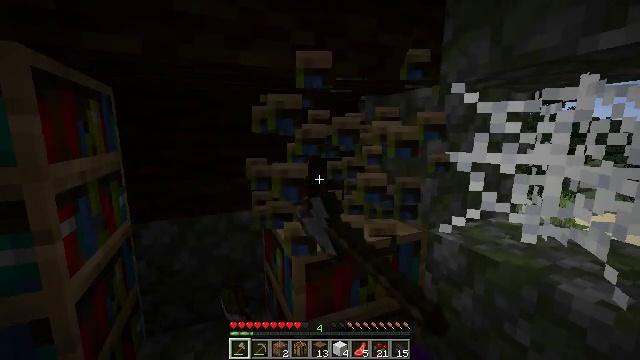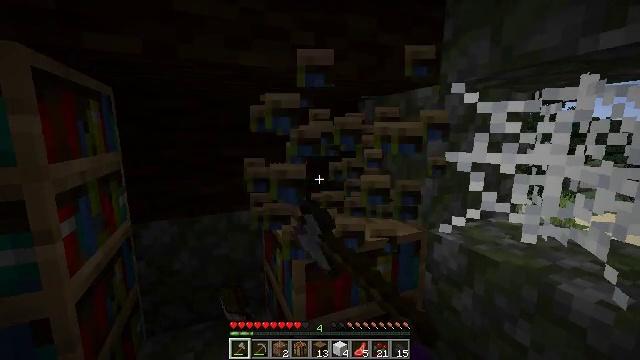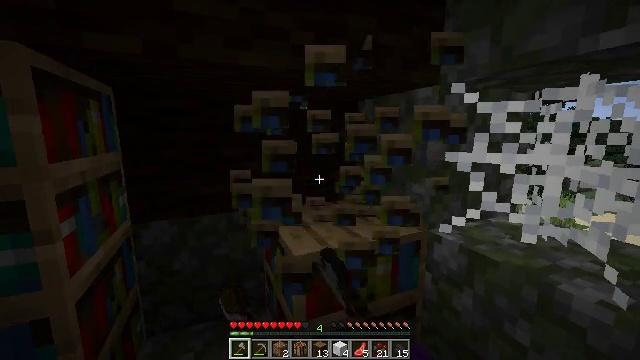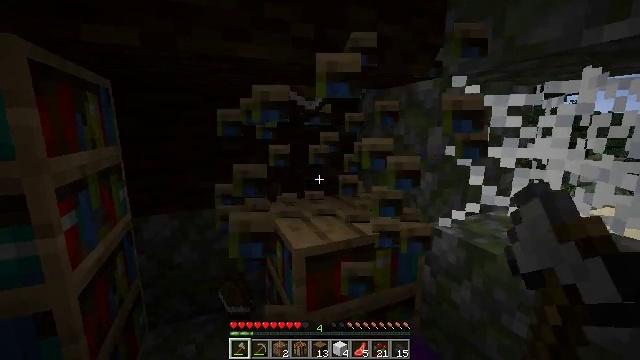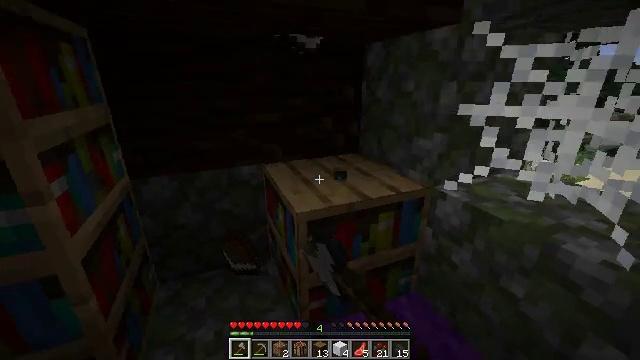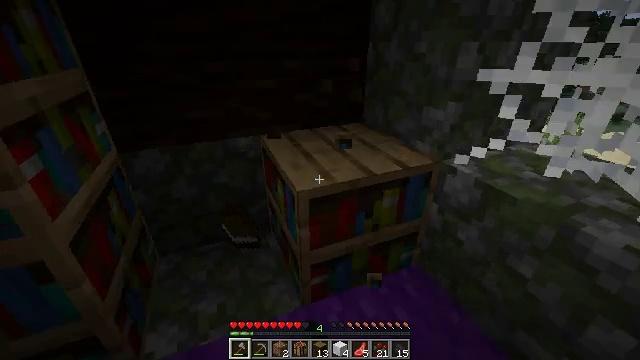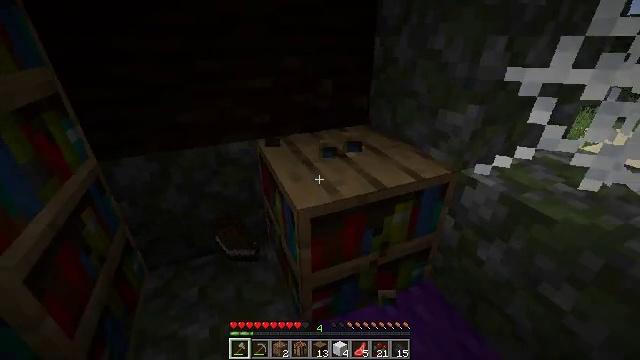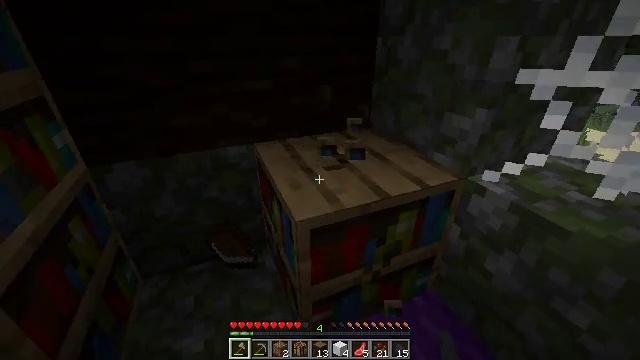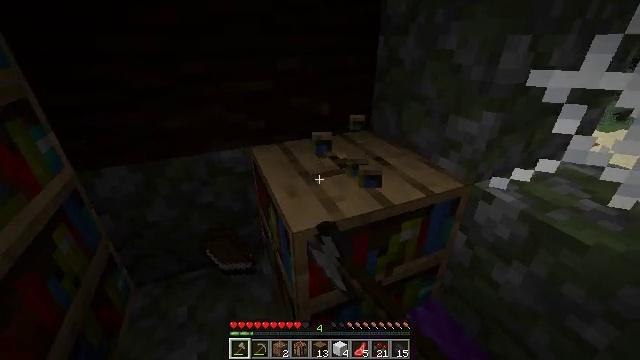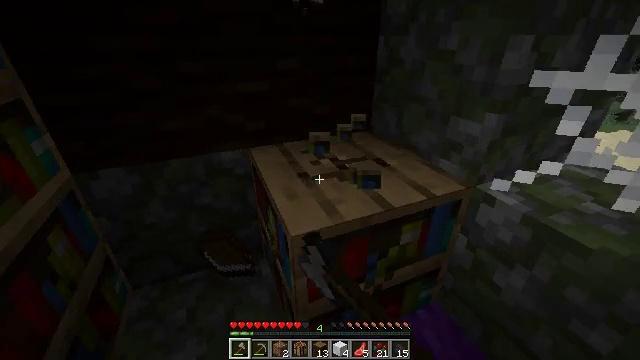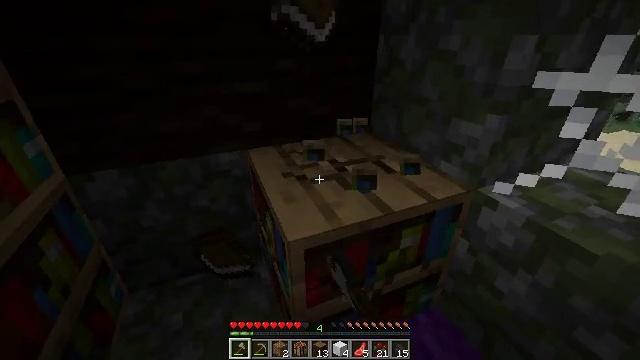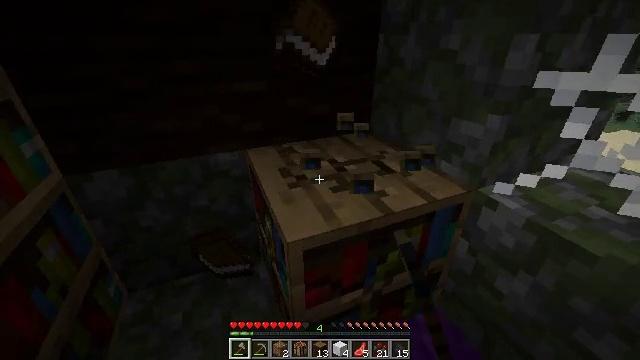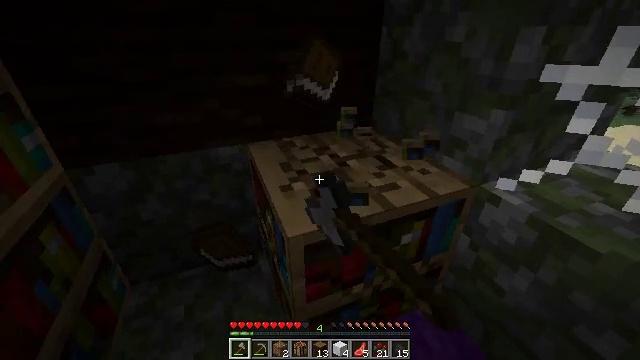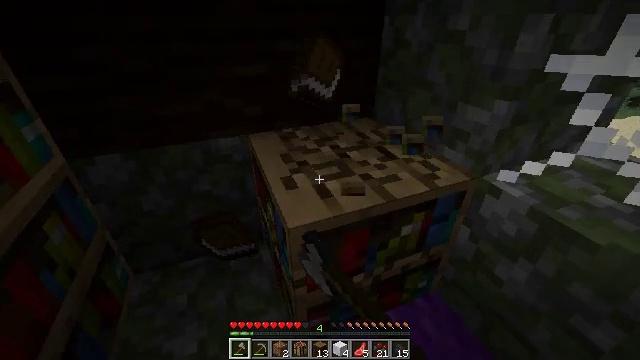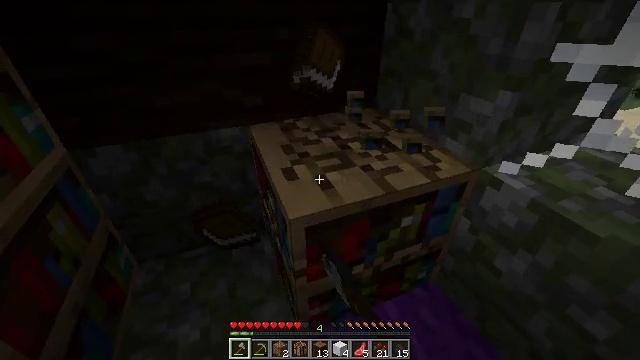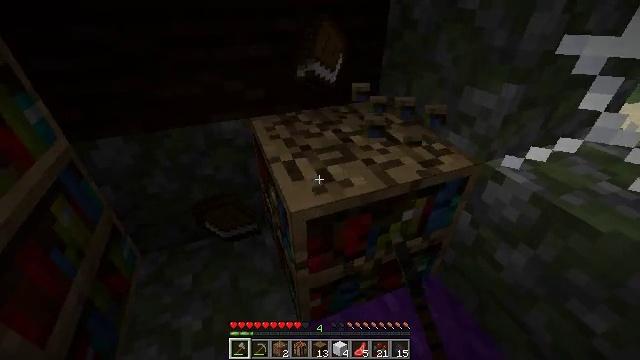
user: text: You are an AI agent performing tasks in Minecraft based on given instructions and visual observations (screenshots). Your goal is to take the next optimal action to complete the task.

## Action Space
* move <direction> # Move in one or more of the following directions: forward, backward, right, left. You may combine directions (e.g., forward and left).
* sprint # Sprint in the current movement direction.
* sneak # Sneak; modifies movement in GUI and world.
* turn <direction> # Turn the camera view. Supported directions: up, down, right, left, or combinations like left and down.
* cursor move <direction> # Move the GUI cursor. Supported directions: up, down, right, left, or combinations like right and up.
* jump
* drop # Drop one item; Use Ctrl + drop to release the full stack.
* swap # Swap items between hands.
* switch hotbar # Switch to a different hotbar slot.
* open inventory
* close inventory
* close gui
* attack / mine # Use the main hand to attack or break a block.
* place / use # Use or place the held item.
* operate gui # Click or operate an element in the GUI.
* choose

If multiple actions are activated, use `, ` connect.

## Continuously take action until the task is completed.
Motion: motion action
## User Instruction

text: Collect books by breaking the bookshelf.
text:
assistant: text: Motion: attack / mine
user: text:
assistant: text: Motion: attack / mine
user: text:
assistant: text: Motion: turn down, attack / mine
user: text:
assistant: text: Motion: move forward, turn down, attack / mine
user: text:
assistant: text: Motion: move forward, turn down, attack / mine
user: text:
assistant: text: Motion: move forward, attack / mine
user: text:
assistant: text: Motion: attack / mine
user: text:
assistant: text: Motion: attack / mine
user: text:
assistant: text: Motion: attack / mine
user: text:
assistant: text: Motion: attack / mine
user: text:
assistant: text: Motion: attack / mine
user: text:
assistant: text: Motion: turn down, attack / mine
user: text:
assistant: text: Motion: turn down, attack / mine
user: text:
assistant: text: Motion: turn down, attack / mine
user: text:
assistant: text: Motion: turn down, attack / mine
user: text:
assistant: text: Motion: attack / mine
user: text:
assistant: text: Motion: attack / mine
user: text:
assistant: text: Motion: attack / mine
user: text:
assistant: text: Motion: move forward, turn left and down, attack / mine
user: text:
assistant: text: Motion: move forward and move right, turn left and down, attack / mine
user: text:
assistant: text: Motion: move forward and move right, turn left and up, attack / mine
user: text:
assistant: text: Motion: move forward and move right, turn left and up, attack / mine
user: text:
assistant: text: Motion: move right, turn left and up, attack / mine
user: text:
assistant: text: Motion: turn left and up, attack / mine
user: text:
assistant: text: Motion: turn left and up, attack / mine
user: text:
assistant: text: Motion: attack / mine
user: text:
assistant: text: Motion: attack / mine
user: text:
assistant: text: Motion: attack / mine
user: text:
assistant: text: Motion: attack / mine
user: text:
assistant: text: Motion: attack / mine